Question: I have a fixed positioned div on the top of the page. (e.g. Facebook) And an relative positioned div in the page. When I scroll down, relative div is passing over fixed div. I want it to pass under fixed div. Is there any idea to handle this ?

'''
#navcontainer
{
position:fixed;
}
.city
{
position:relative;
float:left;
}
.city .text
{
position:absolute;
top:100px;
left:15px;
}
'''
In this css I have a city div and absolute text is sitting on the image which is in relative div (.city)
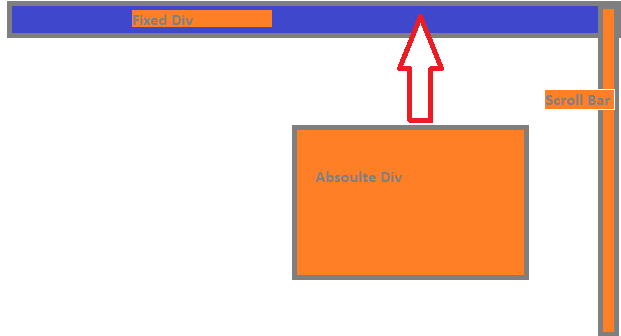
Answer: Hi I think you should do this:
'''
#navcontainer
{
position:fixed;
background:red;
left:0;
right:0;
top:0;
height:100px;
z-index:3;
}
.city
{
position:relative;
background:green;
left:0;
right:0;
padding:10px;
top:100px;
z-index:2;
}
.city .text
{
padding:10px;
background:yellow;
}
'''
'''
<div id="navcontainer">This is navigation</div>
<div class="city">
<div class="text">here text <br />here text <br />here text <br />here text <br />here text <br />here text <br />here text <br />here text <br />here text <br />here text <br />here text <br />here text <br />here text <br />here text <br />here text <br />here text <br />here text <br />here text <br />here text <br />here text <br />here text <br />here text <br />here text <br />here text <br />here text <br />here text <br />here text <br />here text <br />here text <br />here text <br />here text <br />here text <br />here text <br />here text <br />here text <br />here text <br />here text <br />here text <br />here text <br />here text <br />here text <br />here text <br />here text <br />here text <br />here text <br />here text <br />here text <br />here text <br /></div>
</div>
'''
Live demo <URL>